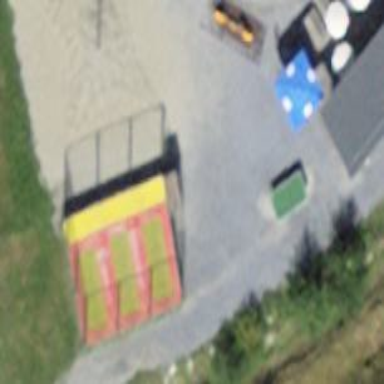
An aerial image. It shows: Playground area for leisure activities on the land.